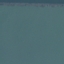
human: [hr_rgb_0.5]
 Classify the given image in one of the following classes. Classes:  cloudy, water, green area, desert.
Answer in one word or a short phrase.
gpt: water